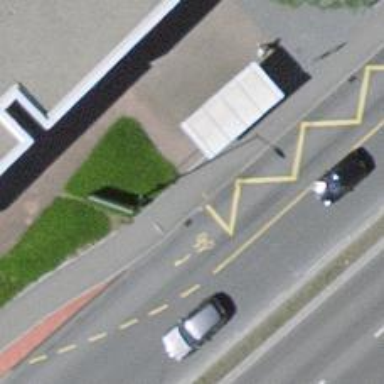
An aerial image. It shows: Asphalt platform for public transport.